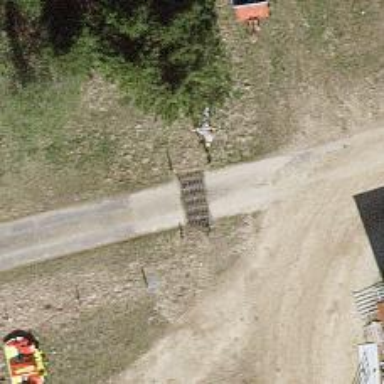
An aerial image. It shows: Cattle grid.